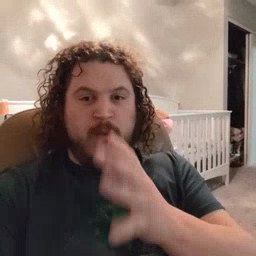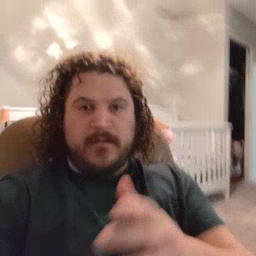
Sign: grandma